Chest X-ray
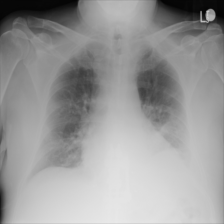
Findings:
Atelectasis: positive
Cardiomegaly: negative
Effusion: negative
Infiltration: negative
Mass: negative
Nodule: negative
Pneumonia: positive
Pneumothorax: negative
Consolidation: negative
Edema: negative
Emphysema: negative
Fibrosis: negative
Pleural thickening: negative
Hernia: negative